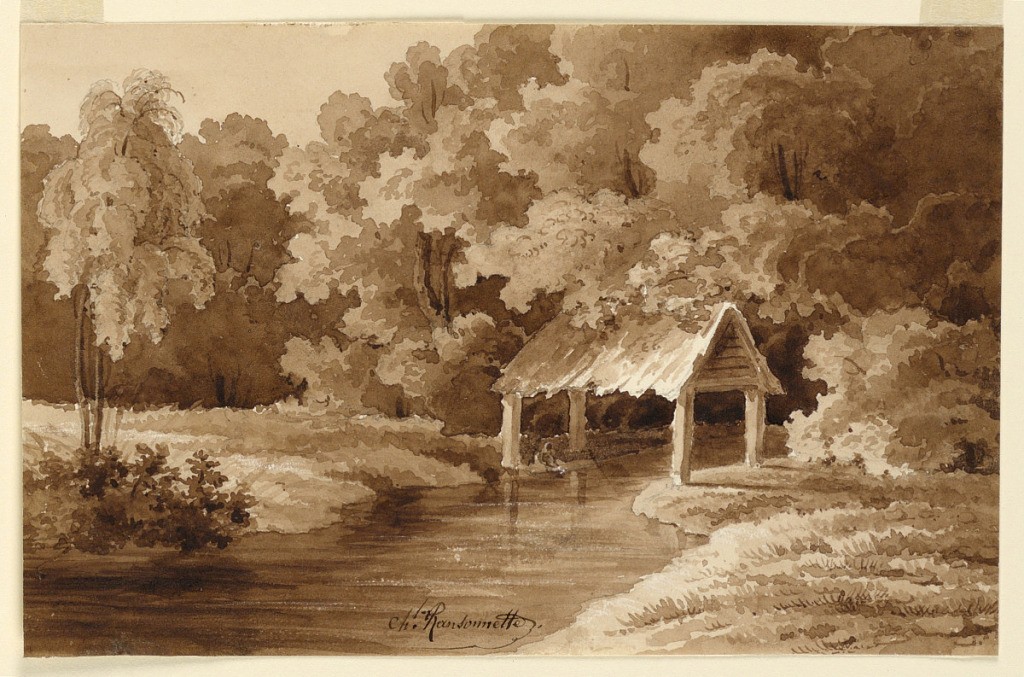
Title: In a Wood
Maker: Charles Nicolas Ransonnette, French, 1793 - 1877
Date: ca. 1850
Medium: Graphite, brush and reddish-brown watercolor, brush and white gouache on paper
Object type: Drawing
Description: A clearing is shown, and a ditch covered partly by a roof. A woman, laundering.